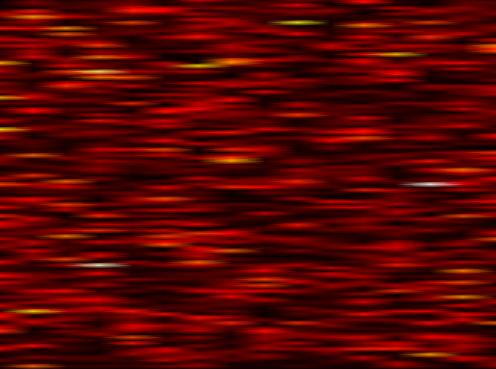
Label: FBMC